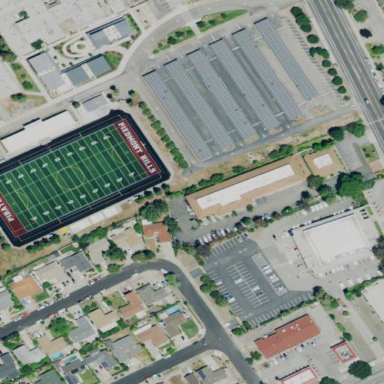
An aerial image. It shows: American football pitch for leisure and sport activities.